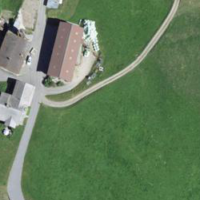
EUNIS habitat code: 26
Species observed at this site:
Corvus corone
Turdus philomelos
Anthus spinoletta
Milvus milvus
Turdus pilaris
Phoenicurus ochruros
Nucifraga caryocatactes
Fringilla coelebs
Aglais urticae
Falco tinnunculus
Picus viridis
Ptyonoprogne rupestris
Accipiter nisus